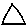
Label: triangle